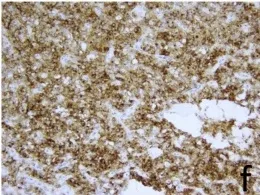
CD10.
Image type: pathology (immunostaining)